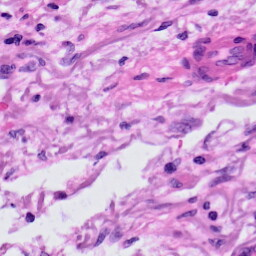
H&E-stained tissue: Skin